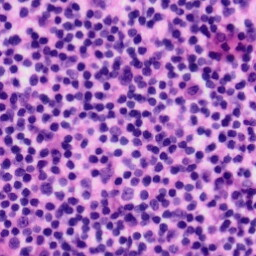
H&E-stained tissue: Tonsil